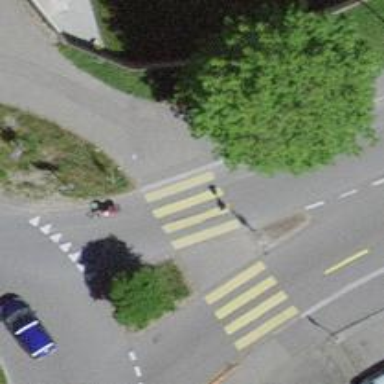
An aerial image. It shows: Crossing with island in the road.